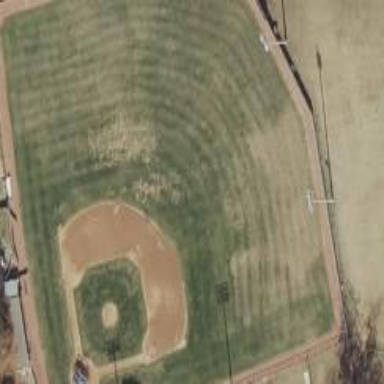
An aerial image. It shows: Baseball pitch for leisure land.